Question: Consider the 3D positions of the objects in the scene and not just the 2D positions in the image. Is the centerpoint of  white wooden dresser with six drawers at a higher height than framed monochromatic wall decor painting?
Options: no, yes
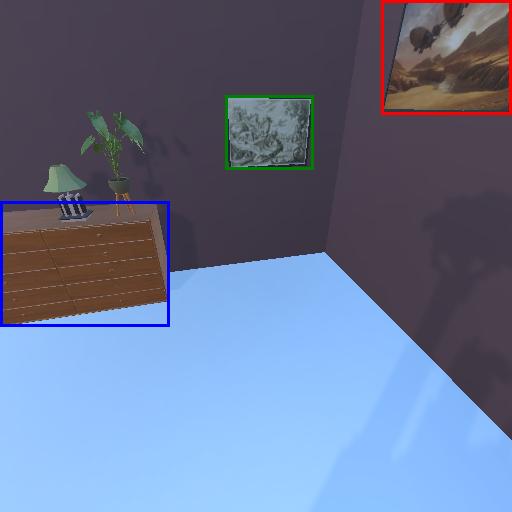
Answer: no